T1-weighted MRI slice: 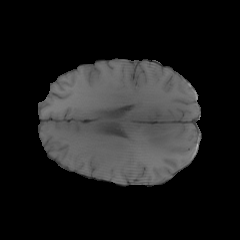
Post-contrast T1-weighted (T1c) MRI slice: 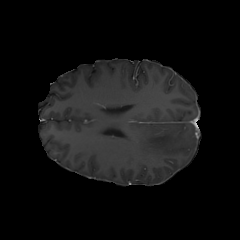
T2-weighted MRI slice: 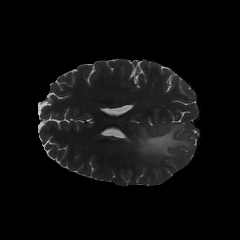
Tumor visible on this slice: yes